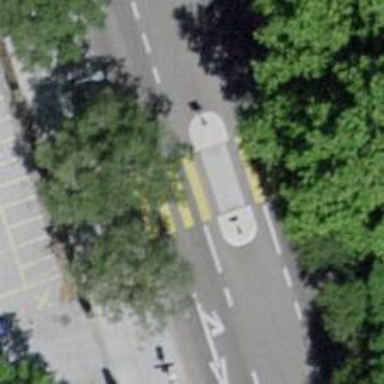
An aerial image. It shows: Marked footway crossing with pedestrian island.